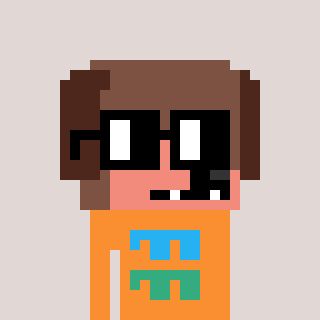
a pixel art character with square black glasses, a dog-shaped head and a orange-colored body on a warm background